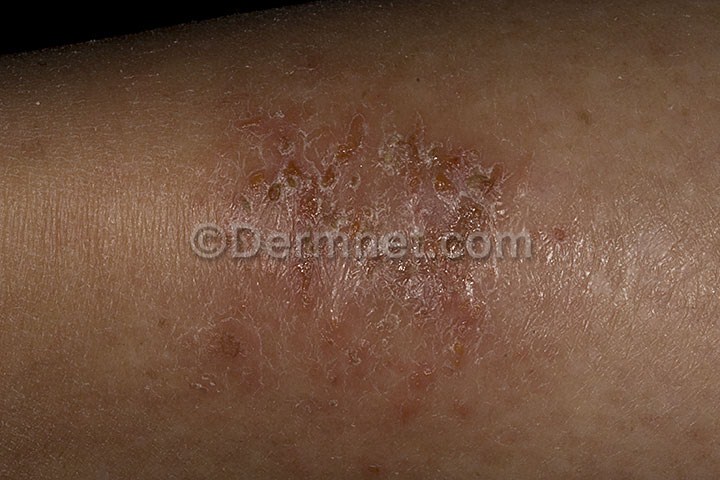
Disease: Eczema Photos